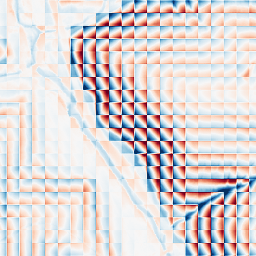
Category: wavelet
Decomposition family: wavelet_dwt
Decomposition parameters: wavelet: haar
level: 4
Upsampling method: lanczos
Upsampling parameters: scale: 2
Upsampling scale: 2